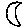
Label: moon